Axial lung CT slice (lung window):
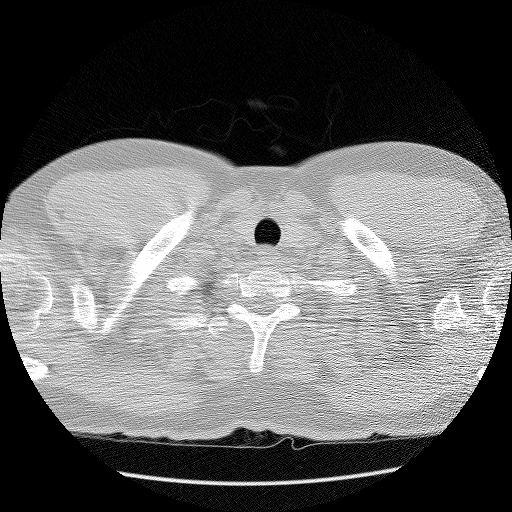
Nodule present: no